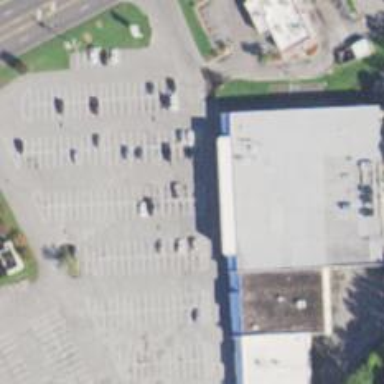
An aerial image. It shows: Supermarket.